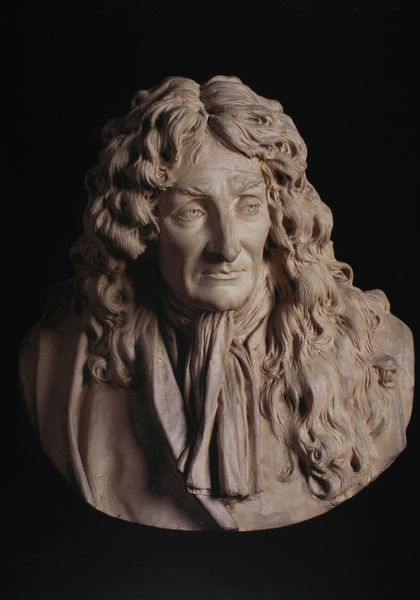
Titel: Jean de la Fontaine
Künstler: Jean-Antoine Houdon
Standort: Orléans
Institution: Musée des Beaux-Arts
Schlagwörter: kopf, mann, schatten, frankreich, grau, haar, hell, marmor, mund, nase, profil, schwarz, stirn, weiss, blick, schal, tuch, beige, schleife, alt, hemd, jacke, augen, falten, gesicht, kleidung, kragen, lang, stein, bildnis, hals, niederlande, portrait, porträt, schauen, figur, haare, lange haare, mantel, augenbrauen, brustbild, kinn, locken, mittelscheitel, scheitel, schulter, traurig, skulptur, deutschland, perücke, spanien, wangen, italien, ausdruck, ernst, büste, halstuch, gesenkter blick, bildhauerei, plastik, nachdenklich, revers, selbstporträt, weste, foto, fotografie, alter, hager, philosoph, markant, stirnfalten, abwesend, miene, gesichtszüge, weise, mamor, voltaire, stirne, haaare, marmorbüste, buste, moliere, jav´cke, lockenperücke, montesquieu, r, gemüt, ackant, mackant